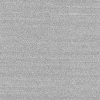
Atmospheric dust classification: dusty